Question: I'm using the 'jvisualvm' to monitor the running java program. when I dig into the details of thread cpu usage, I get the following picture. The CPU usage consists of file portions: Running, Sleeping, Wait, Park and Monitor.
I didn't find any official definition about the columns, so I'd like to know what are these columns really mean in java code.
- 'Running'- 'Sleeping'- 'Wait'- 'Park'- 'Monitor'

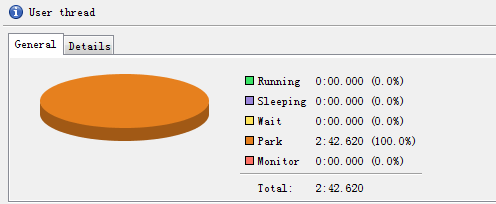
Answer: I made a simple test and found these columns can map to the java code operations:
- 'Thread.sleep(..)'- 'Object.wait(..)'- 'LockSupport.park'- 'synchronized'
So, wait/park/monitor all means the thread is 'blocked', but blocked by different reasons.
---
If a thread is waiting on a socket, the time may be counted on 'Running'.

In this picture, is 'Running' for most of time, but the truth is it is waiting on a socket for a very long time:
'''
"Thread-pool-Bill" - Thread t@42
java.lang.Thread.State: RUNNABLE
at java.net.PlainSocketImpl.socketConnect(Native Method)
at java.net.AbstractPlainSocketImpl.doConnect(AbstractPlainSocketImpl.java:339)
- locked <79f0aad8> (a java.net.SocksSocketImpl)
at java.net.AbstractPlainSocketImpl.connectToAddress(AbstractPlainSocketImpl.java:200)
at java.net.AbstractPlainSocketImpl.connect(AbstractPlainSocketImpl.java:182)
at java.net.SocksSocketImpl.connect(SocksSocketImpl.java:392)
'''